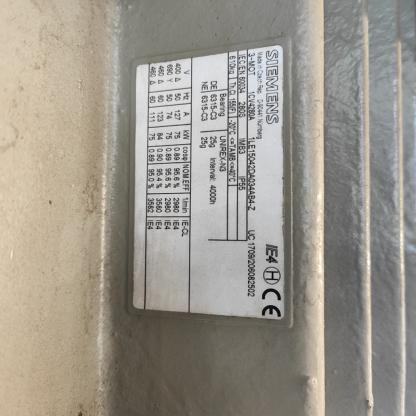
Klasa: tabliczka-znamionowa